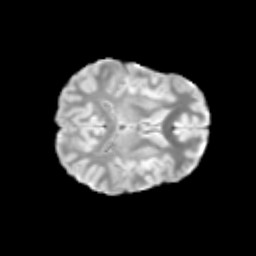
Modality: T2w
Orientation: axial
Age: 11
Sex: female
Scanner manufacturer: siemens
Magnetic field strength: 3 T
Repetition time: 3.8 s
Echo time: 0.07 s